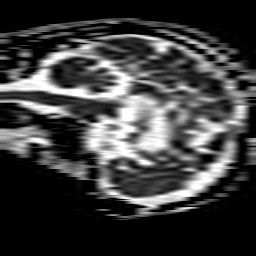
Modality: ADC
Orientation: sagittal
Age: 75
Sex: female
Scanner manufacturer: philips
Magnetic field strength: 1.5 T
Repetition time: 3.684 s
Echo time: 0.09411 s